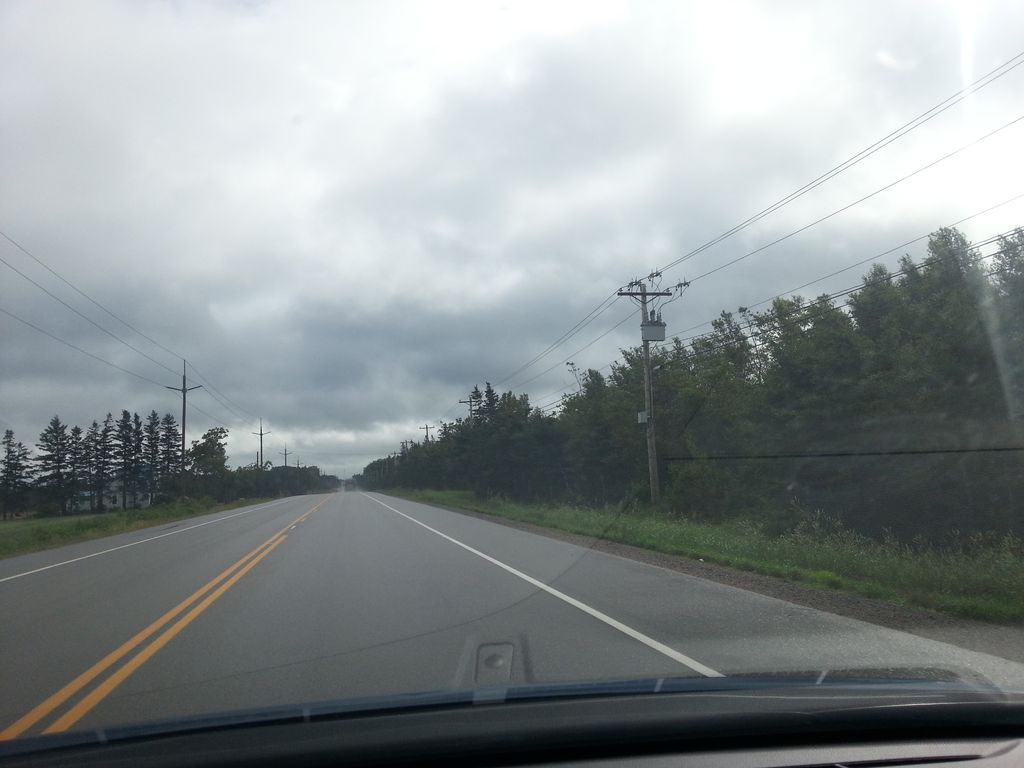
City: charlottetown